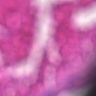
Metastatic tissue present: no